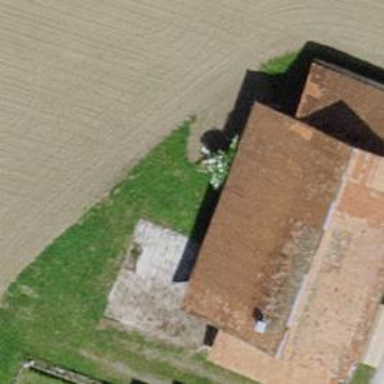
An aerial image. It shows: Farm auxiliary building.